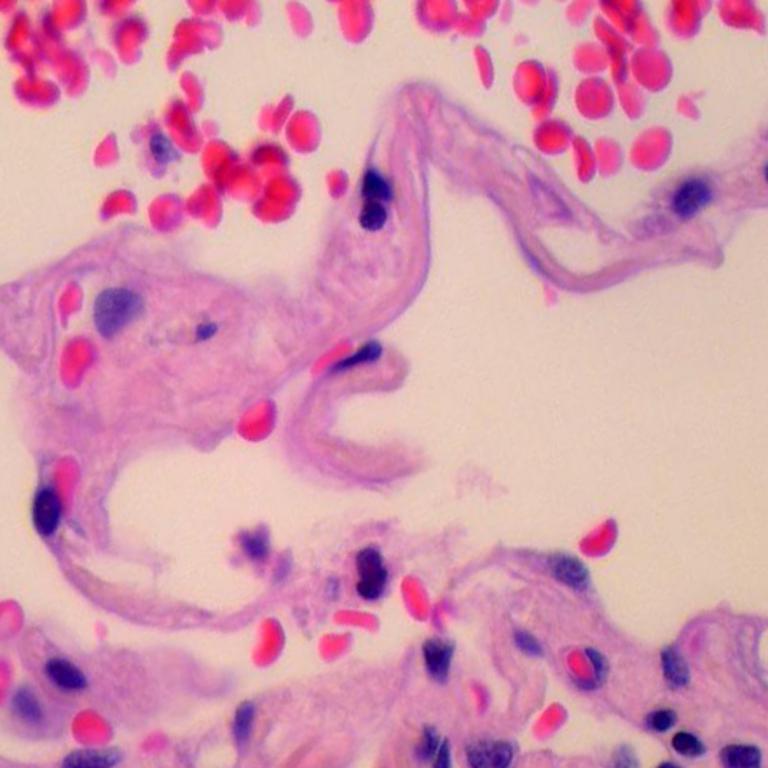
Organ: lung
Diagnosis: benign